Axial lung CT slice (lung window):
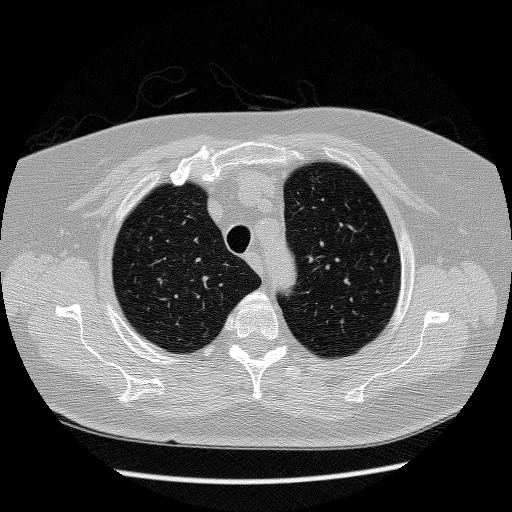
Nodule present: no